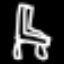
Label: chair